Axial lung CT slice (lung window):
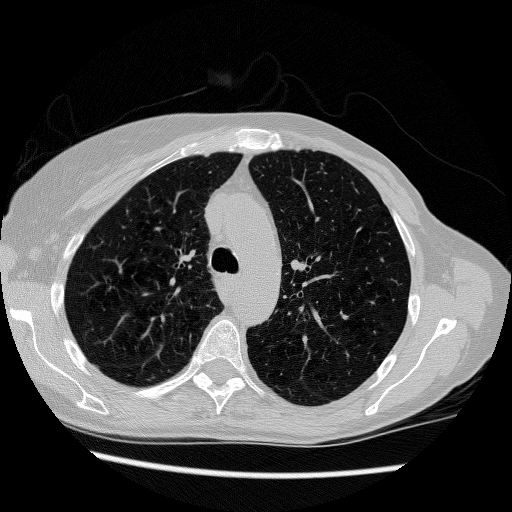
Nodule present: no